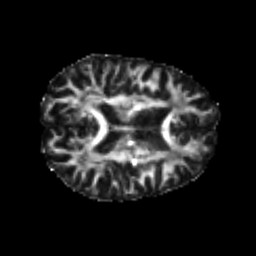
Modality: FA
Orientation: axial
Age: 23
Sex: female
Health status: healthy
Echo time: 0.074 s